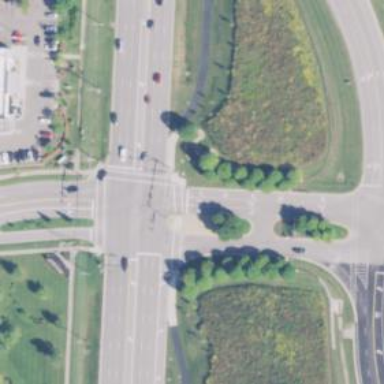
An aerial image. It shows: Marked crossing on cycleway.